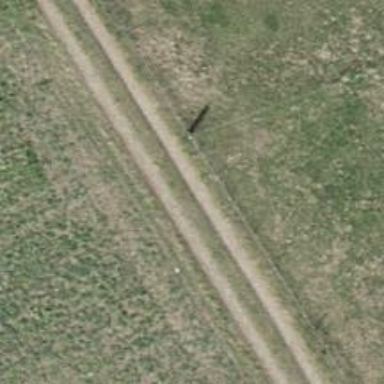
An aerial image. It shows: Fence.